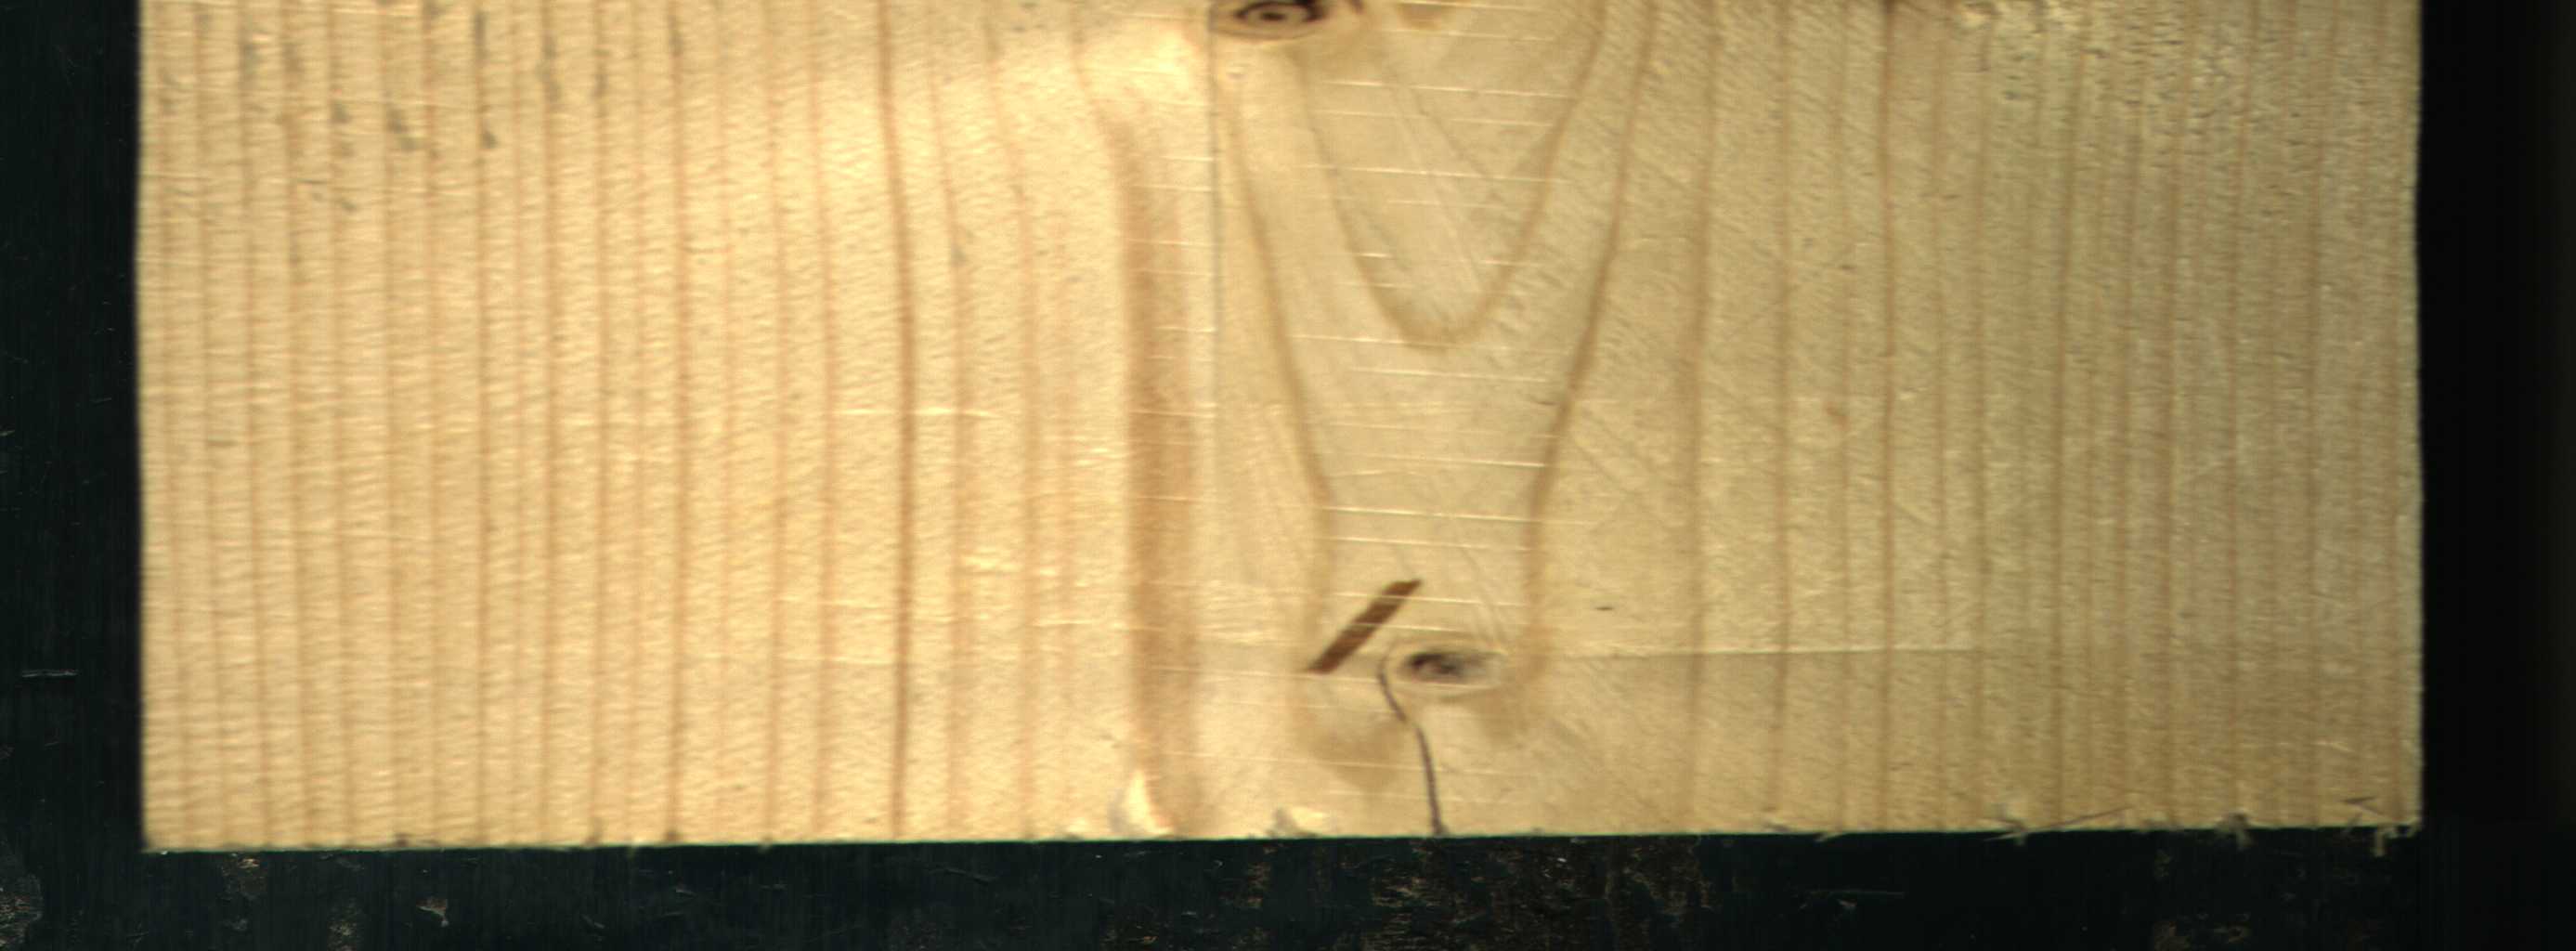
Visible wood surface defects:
resin
Crack
Dead_Knot
Live_Knot